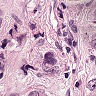
Metastatic tissue present: yes